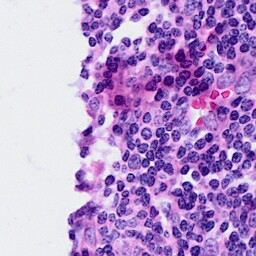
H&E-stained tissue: Cervix